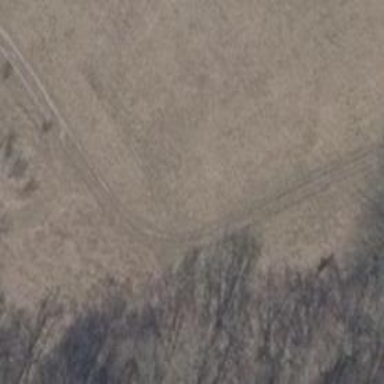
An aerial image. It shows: Grassy track with grade5 tracktype.